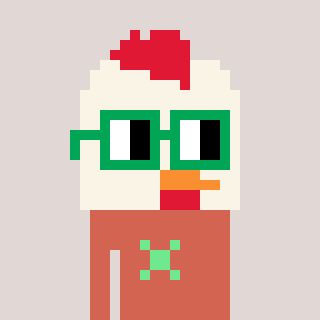
a pixel art character with square green glasses, a chicken-shaped head and a peachy-colored body on a warm background